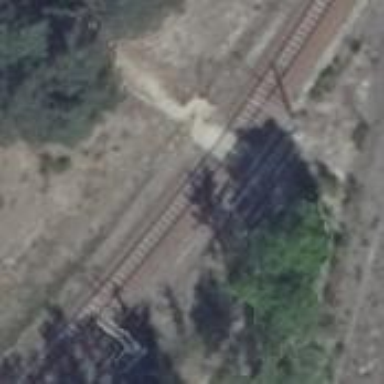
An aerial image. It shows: Railway crossing.